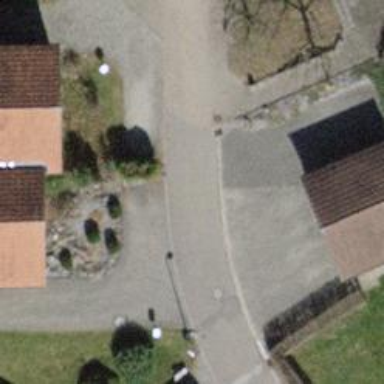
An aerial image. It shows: Residential road with asphalt surface and no sidewalks.